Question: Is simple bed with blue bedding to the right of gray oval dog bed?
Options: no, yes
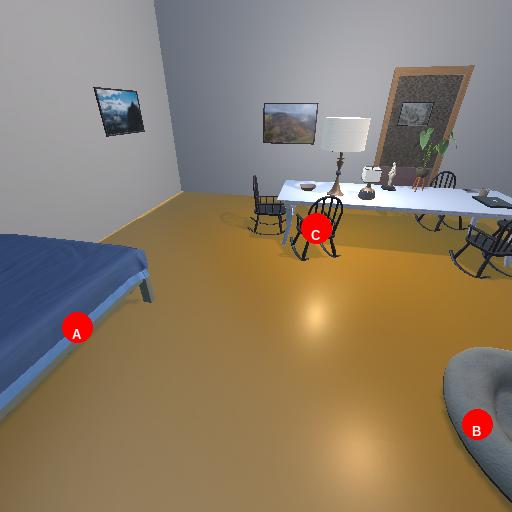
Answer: no